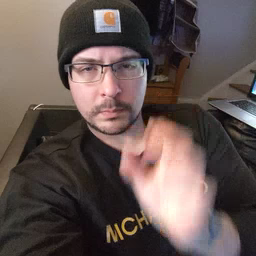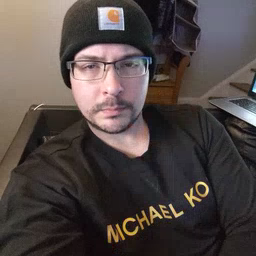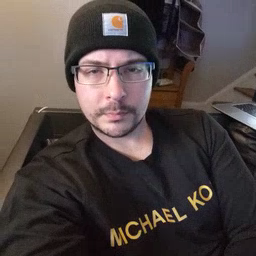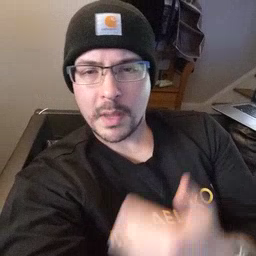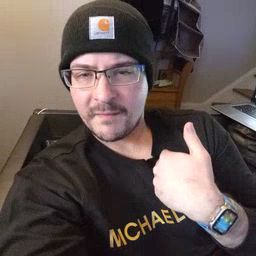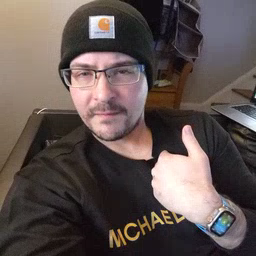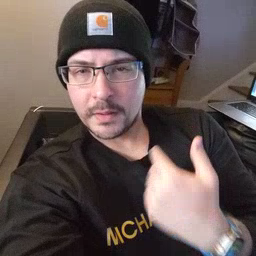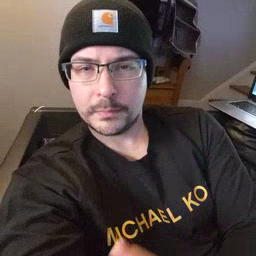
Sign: have